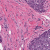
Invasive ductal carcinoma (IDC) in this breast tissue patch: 0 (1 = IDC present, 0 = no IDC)